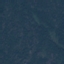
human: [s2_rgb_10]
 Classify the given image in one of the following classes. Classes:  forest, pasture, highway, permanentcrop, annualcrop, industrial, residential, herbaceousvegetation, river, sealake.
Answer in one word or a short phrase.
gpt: Forest